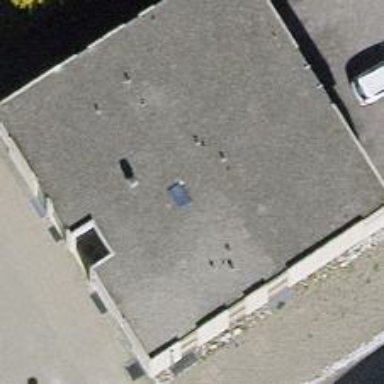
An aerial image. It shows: Veterinary facility.